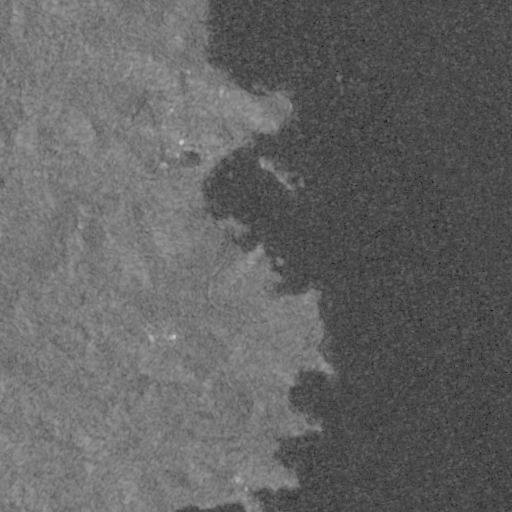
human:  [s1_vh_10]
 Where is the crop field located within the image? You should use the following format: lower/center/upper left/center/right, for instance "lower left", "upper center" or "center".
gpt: The crop field is located in the upper left of the image.
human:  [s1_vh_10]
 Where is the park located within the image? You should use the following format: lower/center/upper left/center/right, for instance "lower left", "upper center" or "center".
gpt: The park is located in the upper center of the image.
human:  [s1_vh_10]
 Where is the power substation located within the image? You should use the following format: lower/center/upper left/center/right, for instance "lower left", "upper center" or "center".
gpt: The power substation is located in the lower center of the image.
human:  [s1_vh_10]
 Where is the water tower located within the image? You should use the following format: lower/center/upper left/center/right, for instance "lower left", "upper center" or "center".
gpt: The water tower is located in the center left of the image.
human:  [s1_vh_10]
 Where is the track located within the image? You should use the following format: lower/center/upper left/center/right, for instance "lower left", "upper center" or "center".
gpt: There is no track in the image.

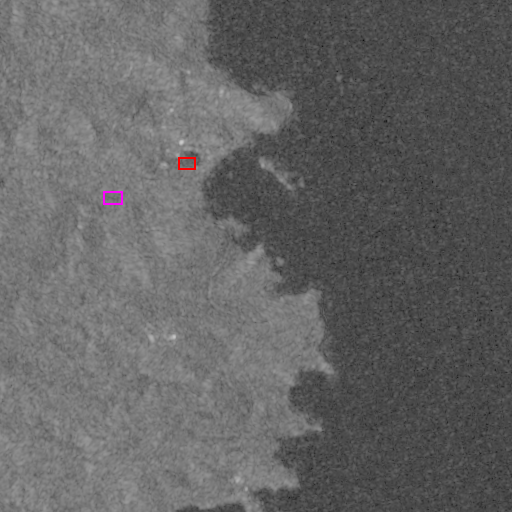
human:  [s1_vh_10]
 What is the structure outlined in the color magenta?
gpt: The structure outlined in magenta is a crop field.
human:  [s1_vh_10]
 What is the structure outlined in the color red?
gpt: The structure outlined in red is a park.
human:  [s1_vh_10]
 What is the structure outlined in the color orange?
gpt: There is no orange outline.